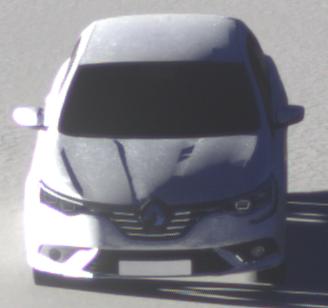
Make: Renault
Model: Mégane ENERGY TCe 100
Detailed model: Mégane (IV)
Model produced from: 2016/03
Model produced until: 2018/08
Doors: 5
Color: white
Road condition: dry road
Daytime: sunrise or sunset
Contrast: high contrast